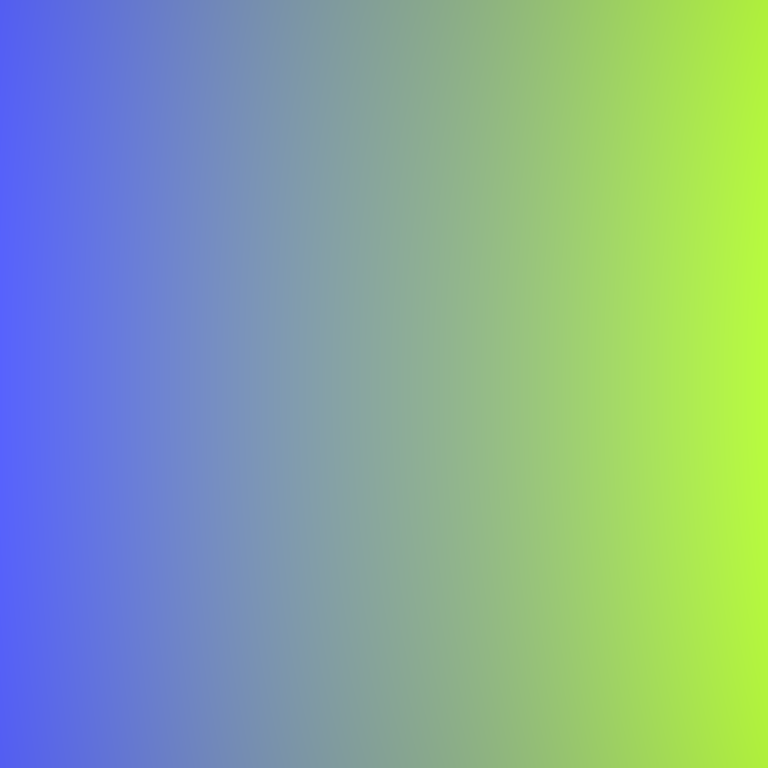
Abstract light effect, smooth gradient from blue to yellow, calm atmosphere, soft blend, no room, no furniture, no objects.